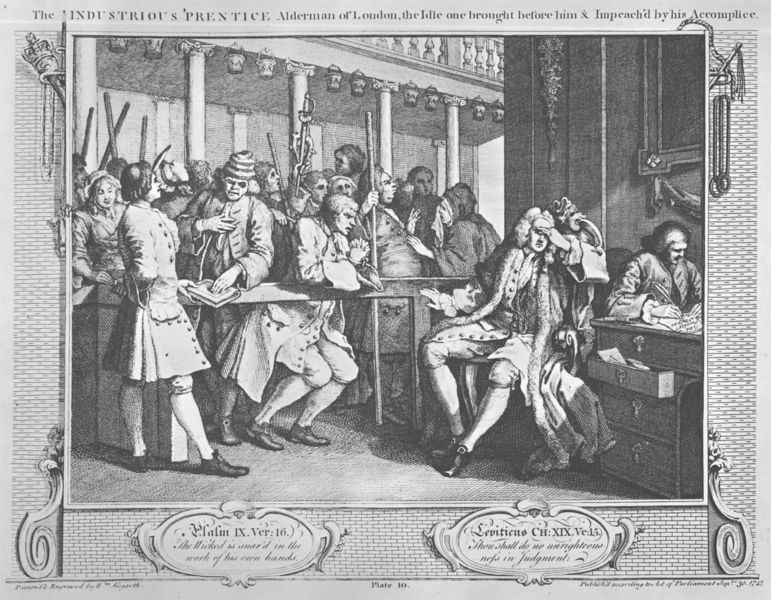
Titel: Industry and Idleness
Künstler: William Hogarth
Schlagwörter: feder, gruppe, menschen, frankreich, frau, stuhl, säule, säulen, leute, ornament, gelage, gericht, barock, bibel, bild, mantel, reich, bauern, perücke, kommode, papiere, schreibtisch, stab, rede, architecture, crowd, king, könig, people, stockings, white, black, weib, woman, schublade, strumpf, halle, stangen, buch, aufruhr, druck, stich, revolution, schwert, waffen, volk, degen, schuh, verzweiflung, anklage, justiz, stäbe, sad, briefe, man, gespannt, flehen, diskussion, schreiber, drawing, sekretär, kupferstich, bitte, etching, graphic, quill, stecken, lade, verzweifelt, courtyard, kuperstich, engraving, book, chest, männner, anger, bar, schwören, buckets, trial, barrier, 18. jahrhundert, panel, 18th century, arguing, lawyer, news, stress, drawer, frustration, debate, suspense, offene lade, offene schublade, supplicant, leviticus, wrriting, stressful, irritation, angry